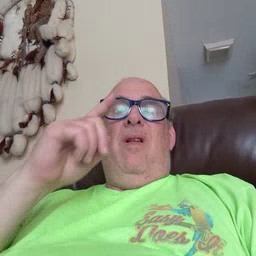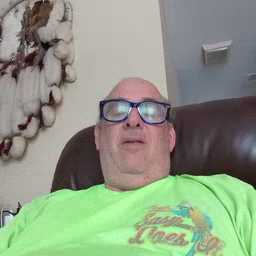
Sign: there